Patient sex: M
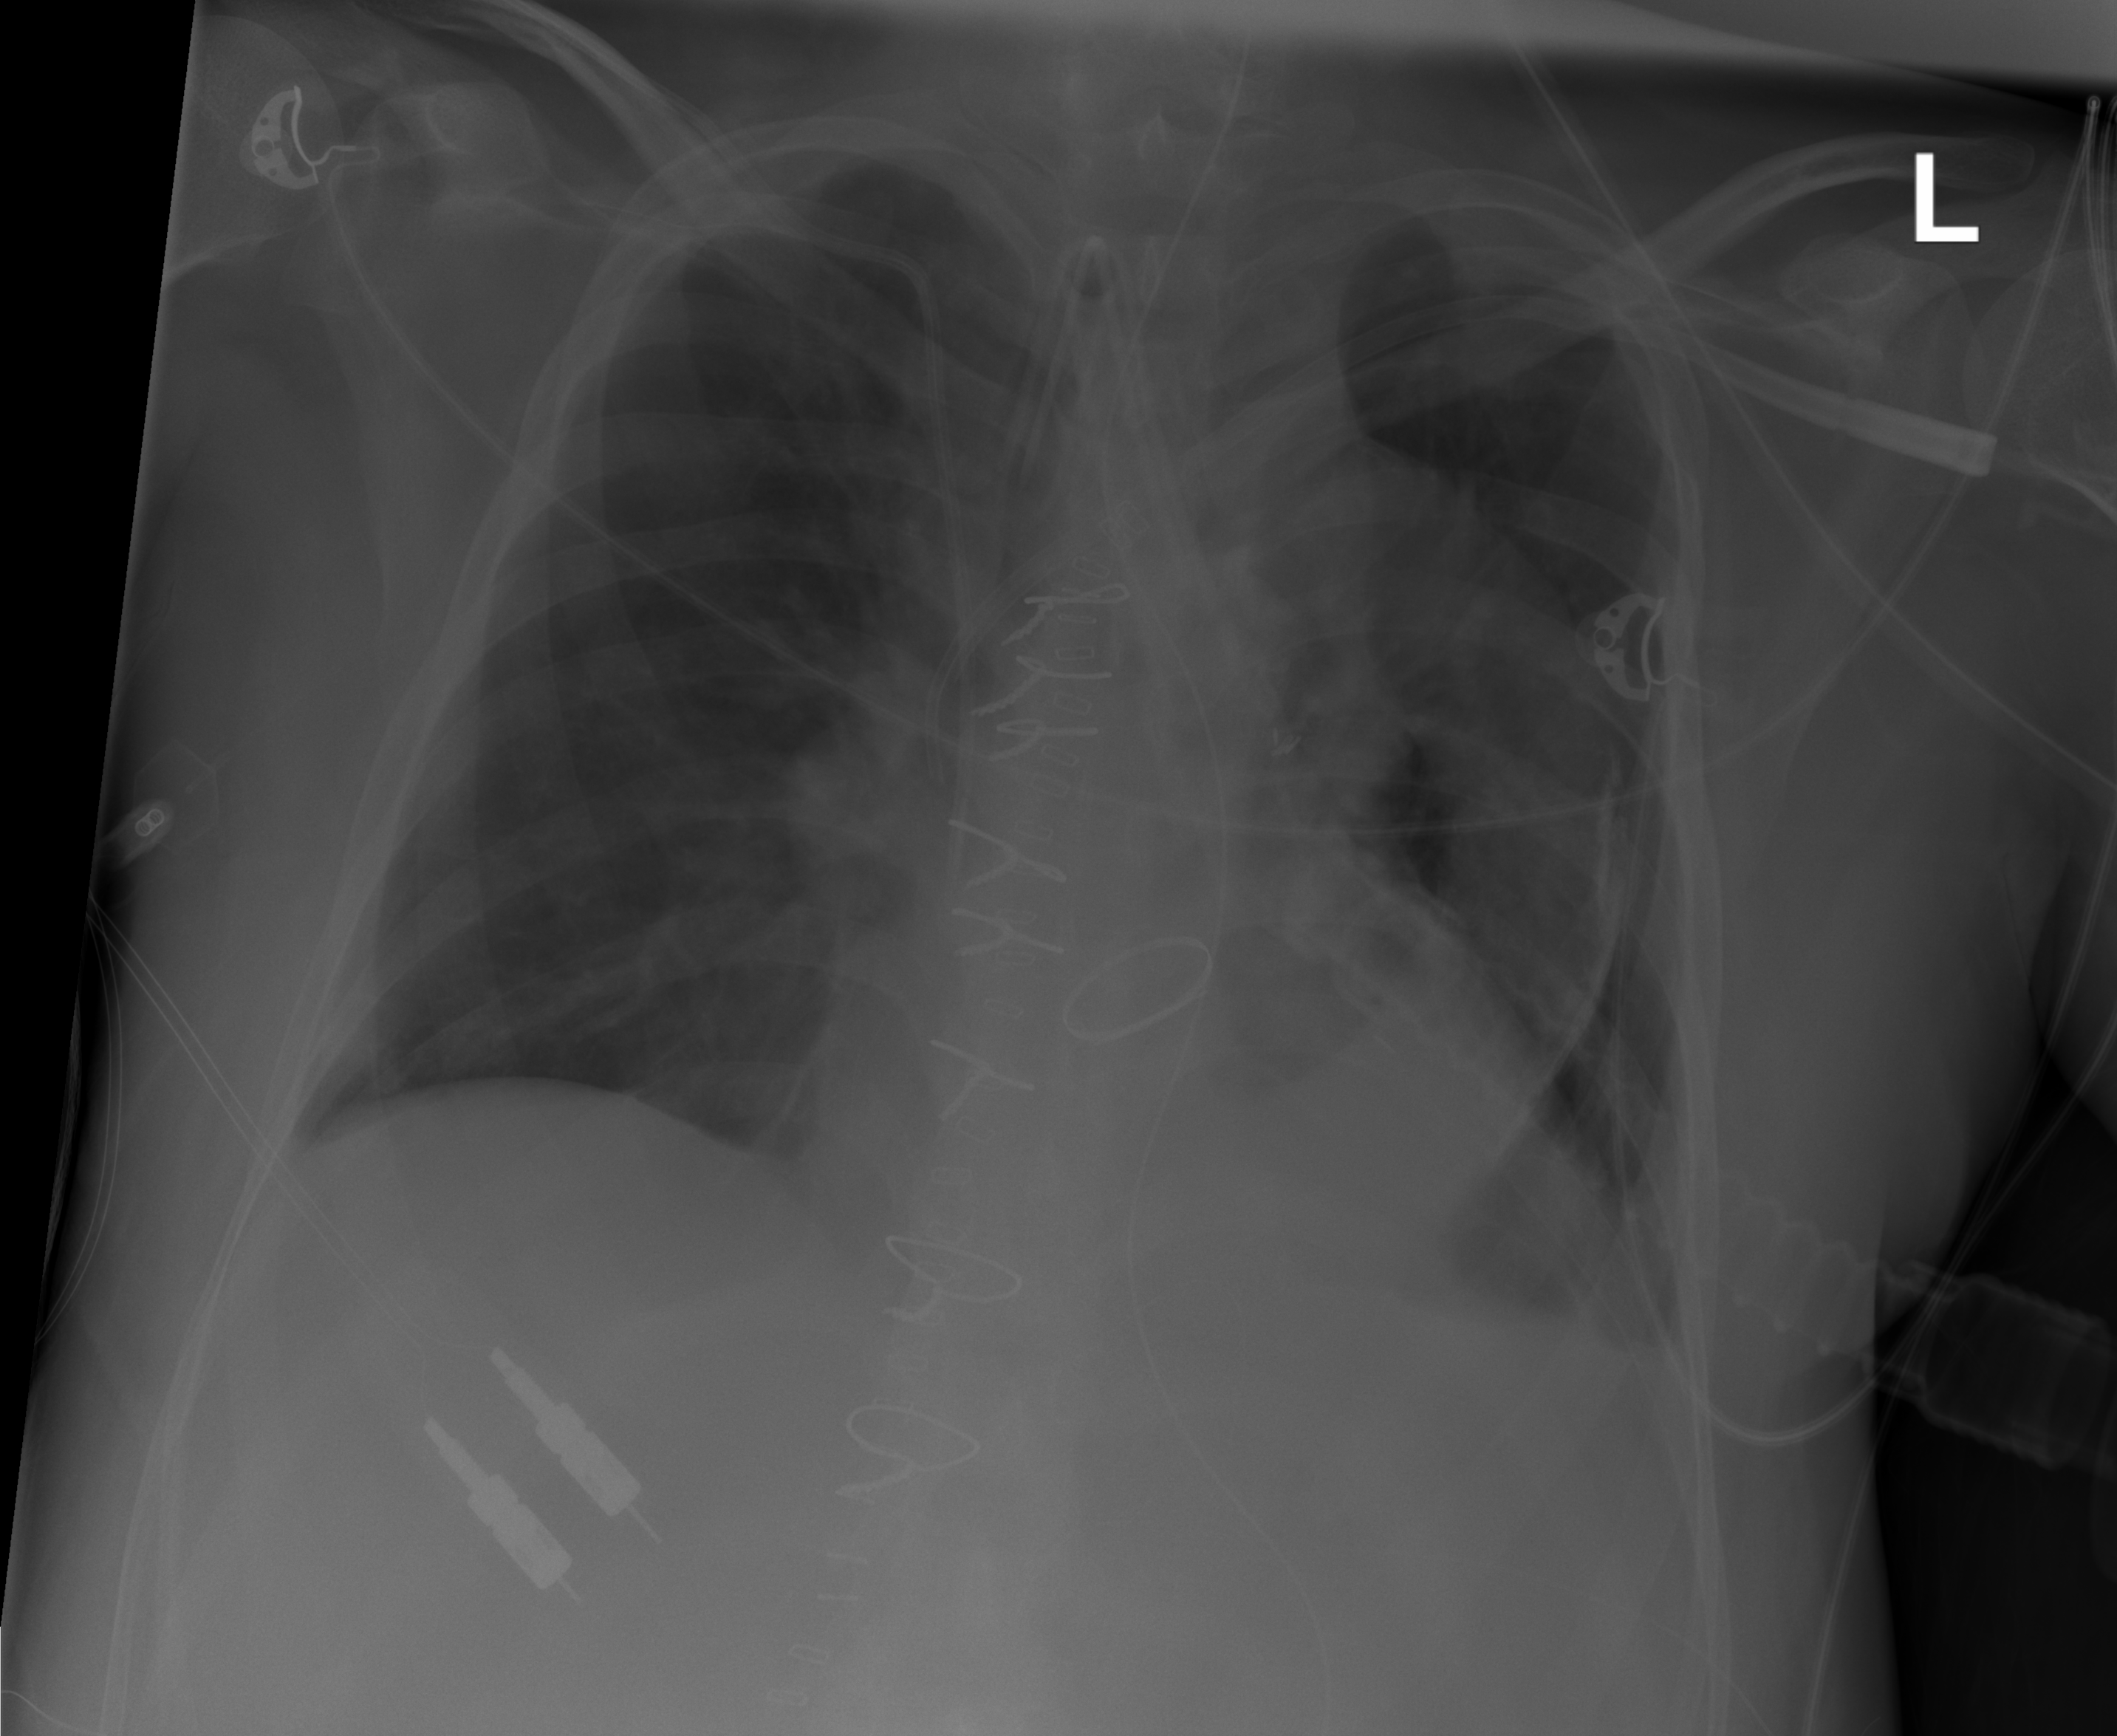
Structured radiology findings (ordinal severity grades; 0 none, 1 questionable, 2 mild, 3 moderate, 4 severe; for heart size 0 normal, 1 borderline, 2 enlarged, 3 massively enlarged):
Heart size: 1
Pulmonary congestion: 2
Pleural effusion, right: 0
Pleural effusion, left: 2
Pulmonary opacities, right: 0
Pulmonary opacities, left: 0
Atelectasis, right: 1
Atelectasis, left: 2